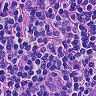
Metastatic tissue present: no